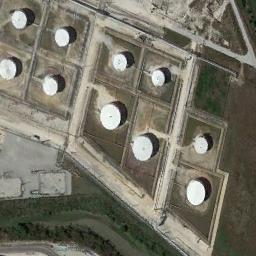
Label: storage tanks